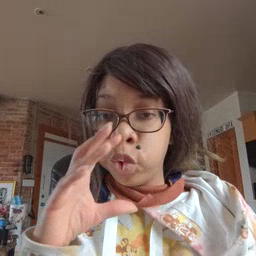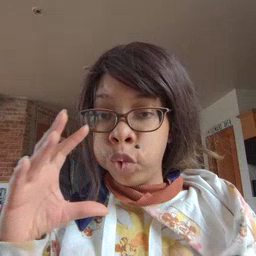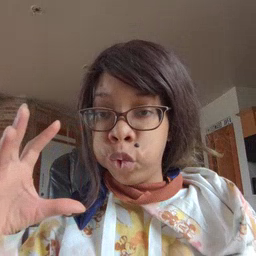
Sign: balloon